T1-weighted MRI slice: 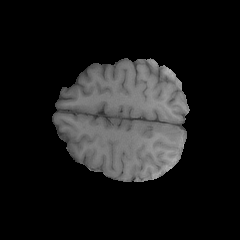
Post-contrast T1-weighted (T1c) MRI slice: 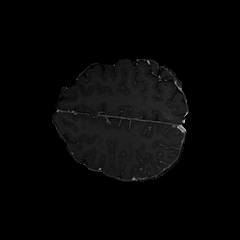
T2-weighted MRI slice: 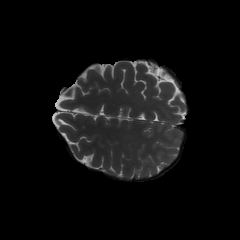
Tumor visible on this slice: yes